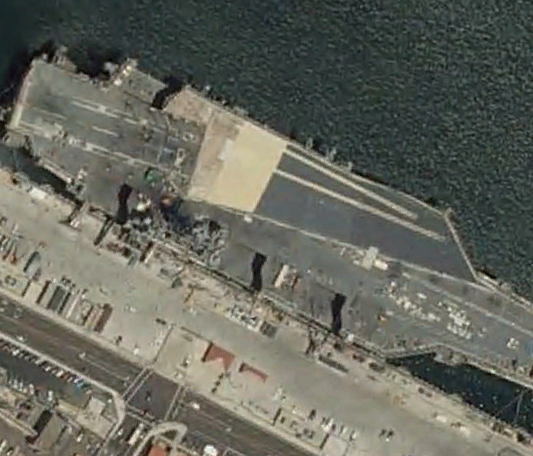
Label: aircraft_carrier